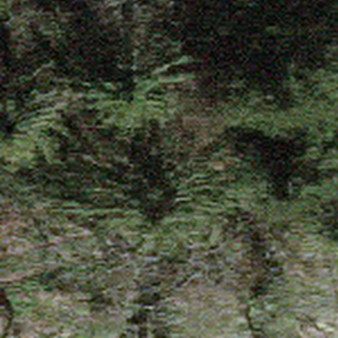
Label: other